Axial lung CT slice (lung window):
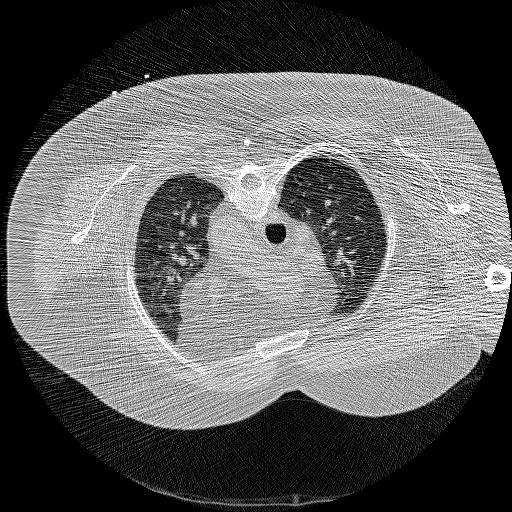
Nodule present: no